Question: '''
library(datasets)
library(dplyr)
mtcars %>%
group_by(cyl = replace(cyl, cyl %in% c(6,4), "Group1")) %>%
summarise(meanHP =(hp))
'''

Now, I want to create "Group 2" within "cyl", that would be for when its value is 8, still with the replace command, which would replace all 8s with Group2, but I haven't figured out how to do that.
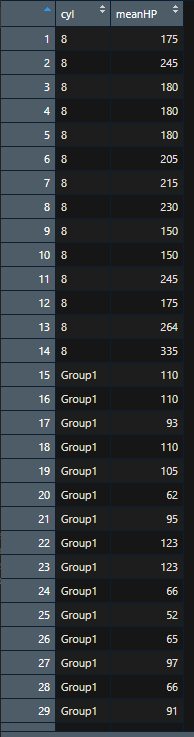
Answer: You can use 'fct_collapse' from 'forcats' to collapse multiple values in one or more group.
'''
library(dplyr)
library(forcats)
mtcars %>%
group_by(cyl = fct_collapse(as.character(cyl), Group1 = c('4', '6'), Group2 = '8')) %>%
summarise(meanHP = mean(hp))
# cyl meanHP
# <fct> <dbl>
#1 Group1 98.1
#2 Group2 209.
'''